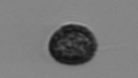
Label: Pseudochattonella_farcimen